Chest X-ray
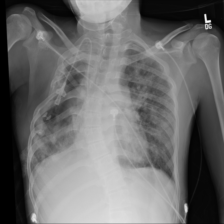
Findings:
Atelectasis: negative
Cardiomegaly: negative
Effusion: negative
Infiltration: negative
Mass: negative
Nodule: negative
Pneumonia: negative
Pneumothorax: negative
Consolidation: negative
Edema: negative
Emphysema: negative
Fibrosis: negative
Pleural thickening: negative
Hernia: negative